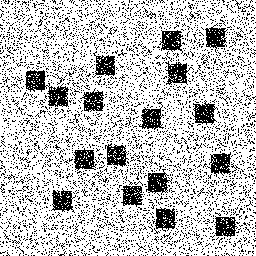
Squares: 17
Triangles: 0
Stars: 0
Total shapes: 17